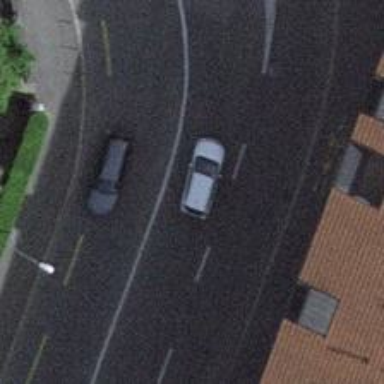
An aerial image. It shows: Residential road with asphalt surface and dedicated cycle lane on both sides.